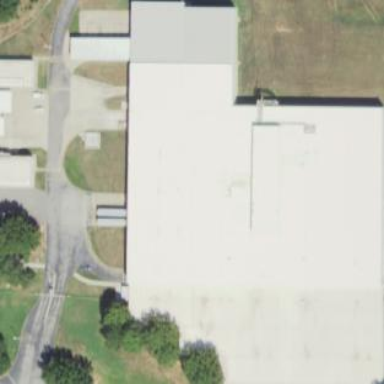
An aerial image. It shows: Industrial building.